Question: I have a button that when pressed is supposed to hide the status bar and place text in its spot. Then, when the button is pressed the label is supposed o be removed from the 'view' and the status bar will re-appear. The first part works -- the status bar is hidden and the label is placed on the 'view', the problem is when I press the button a second time (to remove the text and put back the status bar). The status bar re-appears but the label is not being removed from the 'view'. To achieve this I am using an if statement. I am also using removeObjectFromSuperView which is the thing that is not working.
Here is the code:
'''
- (IBAction)buttonPressed:(id)sender {
UILabel *label = [[UILabel alloc]initWithFrame:CGRectMake(0, 0, 320, 21)];
label.text = @"This is a test";
[label setFont:[UIFont systemFontOfSize:13]];
label.textAlignment = NSTextAlignmentCenter;
if (hidden == NO) {
[UIApplication sharedApplication].statusBarHidden = YES;
[self.view addSubview:label];
hidden = YES;
}else if (hidden == YES) {
[UIApplication sharedApplication].statusBarHidden = NO;
[label removeFromSuperview];
hidden = NO;
}
}
'''
Thanks

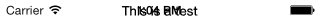
Answer: You need to track your label outside of the 'buttonPressed:' method. Right now you are creating a new label every time the button is pressed then removing that same label.
So for example:
'''
@interface MyViewController () {
UILabel *label;
}
- (IBAction)buttonPressed:(id)sender {
if (hidden == NO) {
[UIApplication sharedApplication].statusBarHidden = YES;
label = [[UILabel alloc]initWithFrame:CGRectMake(0, 0, 320, 21)];
label.text = @"This is a test";
[label setFont:[UIFont systemFontOfSize:13]];
label.textAlignment = NSTextAlignmentCenter;
[self.view addSubview:label];
hidden = YES;
} else if (hidden == YES) {
[UIApplication sharedApplication].statusBarHidden = NO;
[label removeFromSuperview];
label = nil;
hidden = NO;
}
}
'''
You can also set 'label = nil;' once you remove it from the super view.